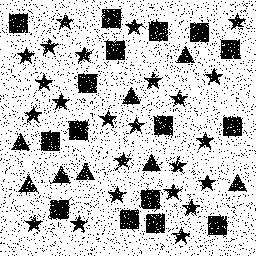
Squares: 16
Triangles: 8
Stars: 24
Total shapes: 48